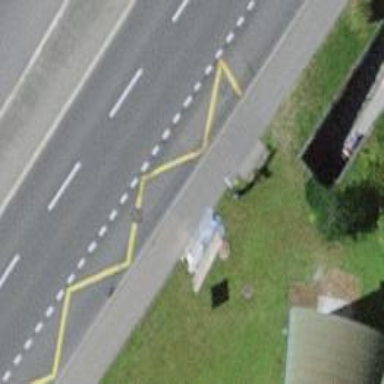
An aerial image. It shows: Asphalt road leading to bus stop with platform for public transport.